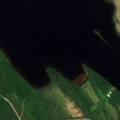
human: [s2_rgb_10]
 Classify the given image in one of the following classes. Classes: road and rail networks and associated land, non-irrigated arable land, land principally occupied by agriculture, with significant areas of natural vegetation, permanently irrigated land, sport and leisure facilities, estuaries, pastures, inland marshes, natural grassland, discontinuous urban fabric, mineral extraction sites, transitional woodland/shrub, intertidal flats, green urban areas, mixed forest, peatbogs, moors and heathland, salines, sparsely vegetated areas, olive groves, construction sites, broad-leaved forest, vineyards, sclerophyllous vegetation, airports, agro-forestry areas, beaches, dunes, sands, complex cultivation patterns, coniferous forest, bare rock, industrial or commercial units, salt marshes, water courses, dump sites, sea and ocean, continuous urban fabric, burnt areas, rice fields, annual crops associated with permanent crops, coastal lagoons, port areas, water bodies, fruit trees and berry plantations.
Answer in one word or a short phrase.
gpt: coniferous forest, water bodies